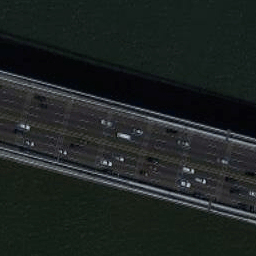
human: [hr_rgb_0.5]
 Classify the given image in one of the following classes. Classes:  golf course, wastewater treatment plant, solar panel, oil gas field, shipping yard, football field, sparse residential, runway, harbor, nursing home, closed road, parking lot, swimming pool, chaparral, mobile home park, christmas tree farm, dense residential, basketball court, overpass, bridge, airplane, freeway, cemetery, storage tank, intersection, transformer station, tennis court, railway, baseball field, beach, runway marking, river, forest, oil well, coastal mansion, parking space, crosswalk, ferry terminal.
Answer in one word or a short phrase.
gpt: bridge